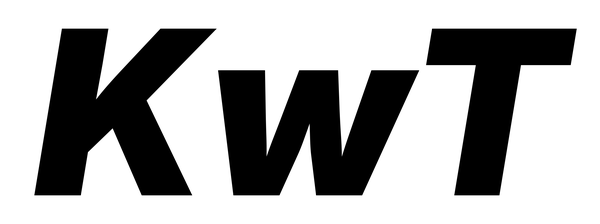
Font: Inter-Italic_Black_Italic